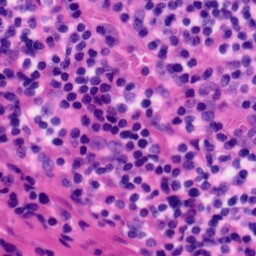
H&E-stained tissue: Tonsil